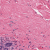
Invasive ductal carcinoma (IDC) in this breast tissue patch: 0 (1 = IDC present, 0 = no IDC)